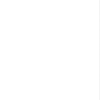
Label: dusty